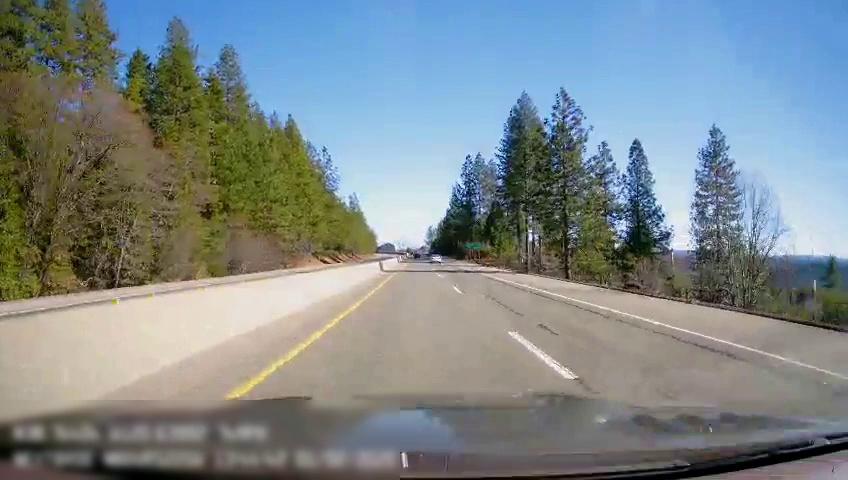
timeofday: Day
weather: Sunny
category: Drivable Space
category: Drivable Space
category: Vehicles | Car
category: Lanes | Alternate Lane
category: Lanes | Current Lane
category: Lanes | Alternate Lane
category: Lanes | Opposite Lane
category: Traffic | Signs